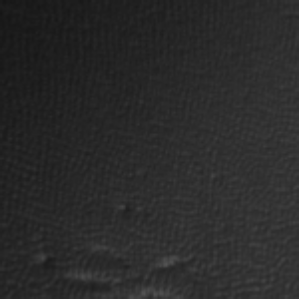
Label: frost